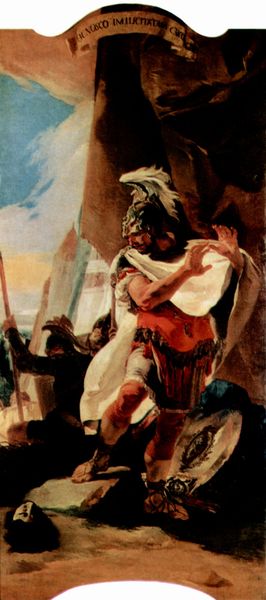
Titel: Hannibal betrachtet den Kopf des Hasdrubal
Künstler: Giovanni Battista Tiepolo
Standort: Wien
Institution: Kunsthistorisches Museum
Schlagwörter: berg, blau, dunkel, feder, felsen, gemälde, held, himmel, kampf, kopf, kämpfer, mann, schatten, schurz, umhang, weiß, wolken, bäume, menschen, ocker, sand, stadt, ausschnitt, bewegung, braun, geste, hut, licht, männer, schwarz, blick, rot, tuch, wolke, beige, haube, hochformat, malerei, tanz, arm, band, barock, federn, geköpft, haupt, historie, mord, stein, tod, tot, hände, vorhang, wache, öl, erde, büsche, sonne, boden, mantel, tanzen, kreis, federbusch, schweif, schärpe, schrift, schuhe, stab, farben, fels, krieg, schlacht, lanze, soldaten, detail, inschrift, sandalen, flucht, abwenden, barfuss, schild, panzer, antike, moses, fuss, burg, schwert, schwerter, text, uniform, soldat, furcht, hell-dunkel, beschriftung, helm, ritter, anführer, kämpfen, rüstung, sieg, rom, römer, triumph, sandale, brustpanzer, harnisch, hel, antik, toga, krieger, hellebarde, feldherr, speer, apoll, helmbusch, spielbein, standbein, mars, grieche, apollo, römisch, zelt, abwehr, lager, schreck, gladiator, spruchband, schriftband, pickel, tiepolo, erschrocken, abgeschlagen, ares, legion, pickelhelm, füss, shclacht, heros, marco, trainiert, federbausch, bewahct, harnsich, rpmer, selt